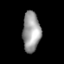
Tissue: lung
Cell type: Endothelial cells
Senescence score: 0.5933
Nuclear area (px): 694
Mean DAPI intensity: 155.445